Field crop: maize
Growth stage: 2
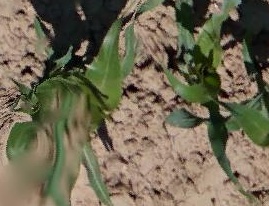
Species: maize